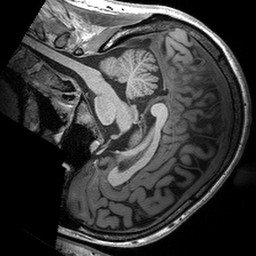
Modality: T1w
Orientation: sagittal
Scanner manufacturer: siemens
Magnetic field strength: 3 T
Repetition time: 2.53 s
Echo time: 0.00288 s